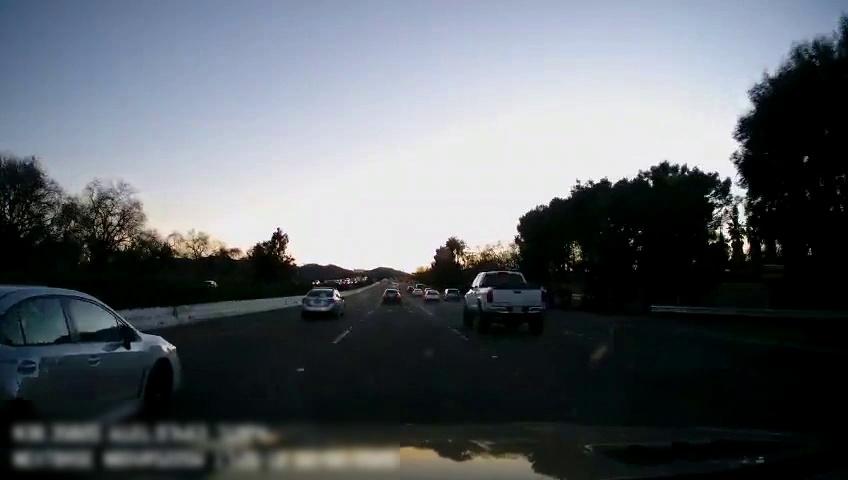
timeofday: Day
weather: Cloudy
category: Drivable Space
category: Vehicles | Car
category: Vehicles | Truck
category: Vehicles | Car
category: Vehicles | Car
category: Vehicles | Van
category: Vehicles | Car
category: Vehicles | Car
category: Vehicles | Car
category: Vehicles | Car
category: Lanes | Current Lane
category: Lanes | Current Lane
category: Lanes | Alternate Lane
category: Lanes | Alternate Lane